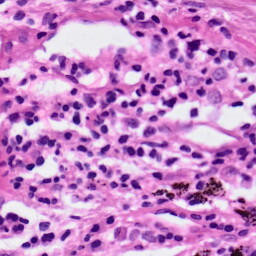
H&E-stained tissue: Lung